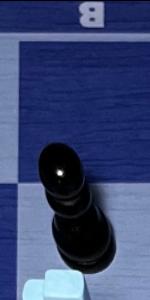
Label: Pawn_Black